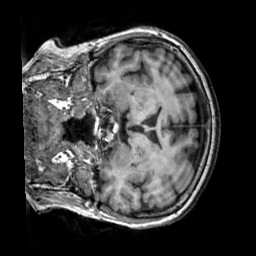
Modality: T1w
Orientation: coronal
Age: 67
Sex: female
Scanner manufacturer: siemens
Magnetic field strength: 3 T
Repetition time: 2.3 s
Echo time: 0.00303 s